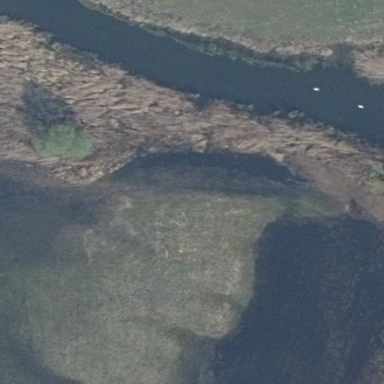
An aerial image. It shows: Reedbed wetland area.